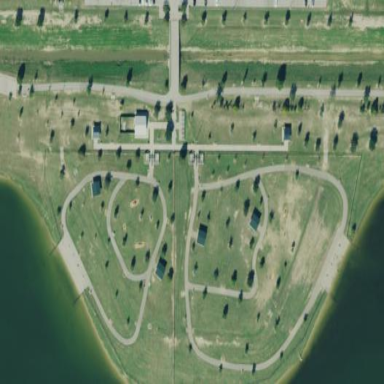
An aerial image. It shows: Dog park for leisure land.